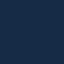
Land use / land cover class: SeaLake